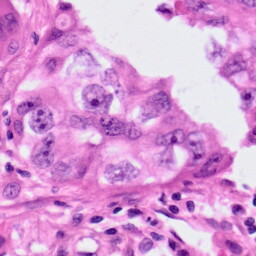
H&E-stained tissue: Lung